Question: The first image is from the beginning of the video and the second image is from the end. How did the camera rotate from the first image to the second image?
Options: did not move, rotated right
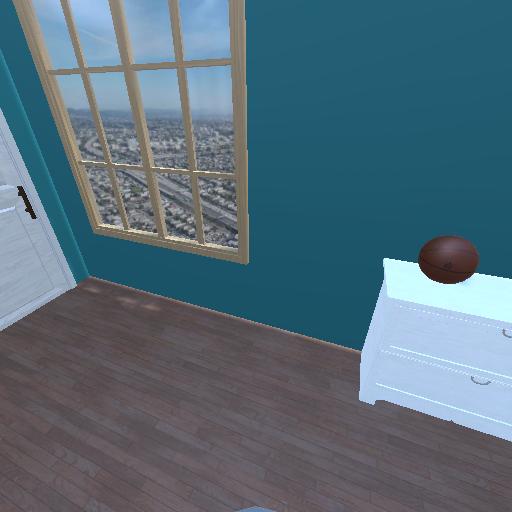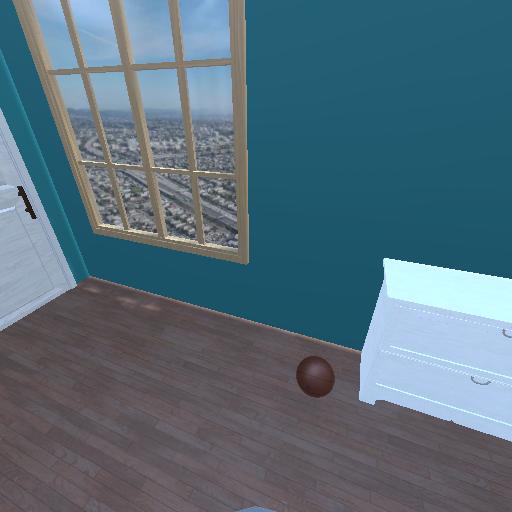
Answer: did not move